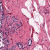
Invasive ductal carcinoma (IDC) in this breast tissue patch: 0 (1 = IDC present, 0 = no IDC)